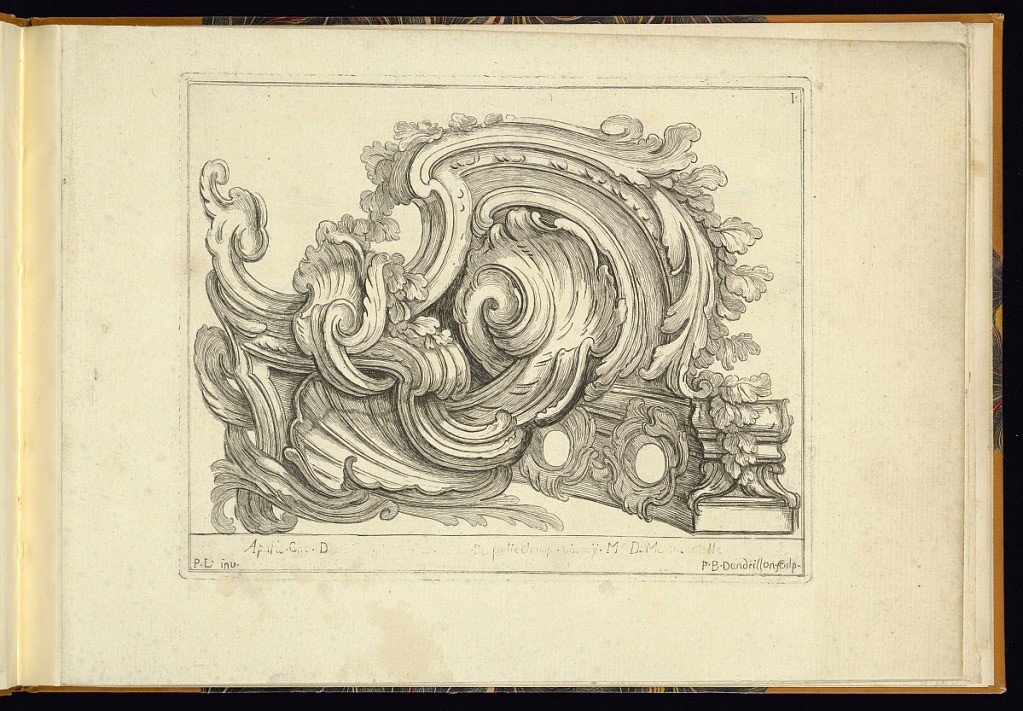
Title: Design for Rococo Ornament
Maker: P. Ludovik, French?, active mid 18th century
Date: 1768
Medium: Etching on laid paper
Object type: Print
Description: Design for rococo ornament featuring rocaille scrolling leaves, cartouches, shells, foliate branches, c-scrolls, and a pierced balustrade. An unknown publisher's address is partly rubbed out in the lower center, with some words still legible. Drawing without text, in reverse at Waddesdon Manor, The Rothschild Collection (National Trust), acc. No. 1325, cat. No. 219i